Field crop: maize
Growth stage: 2
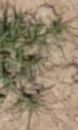
Species: salsola